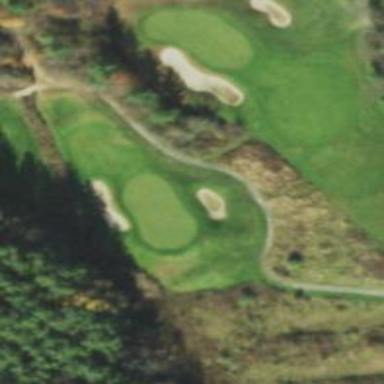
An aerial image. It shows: Golf hole.